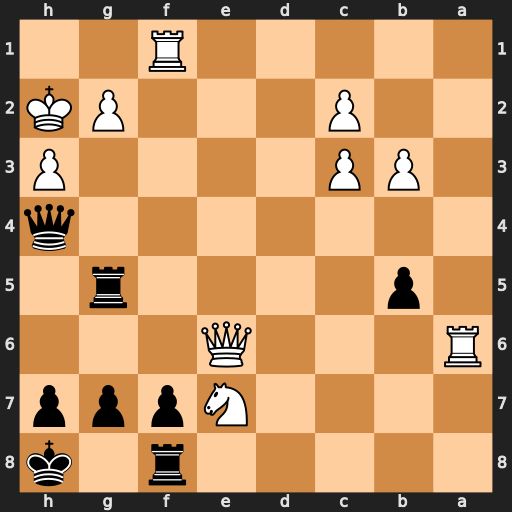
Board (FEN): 5r1k/4Nppp/R3Q3/1p4r1/7q/1PP4P/2P3PK/5R2
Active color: b
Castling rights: -
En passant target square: -
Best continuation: Qg3+ Kg1 Qxg2#